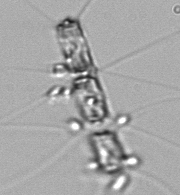
Label: Chaetoceros_didymus_TAG_external_flagellate